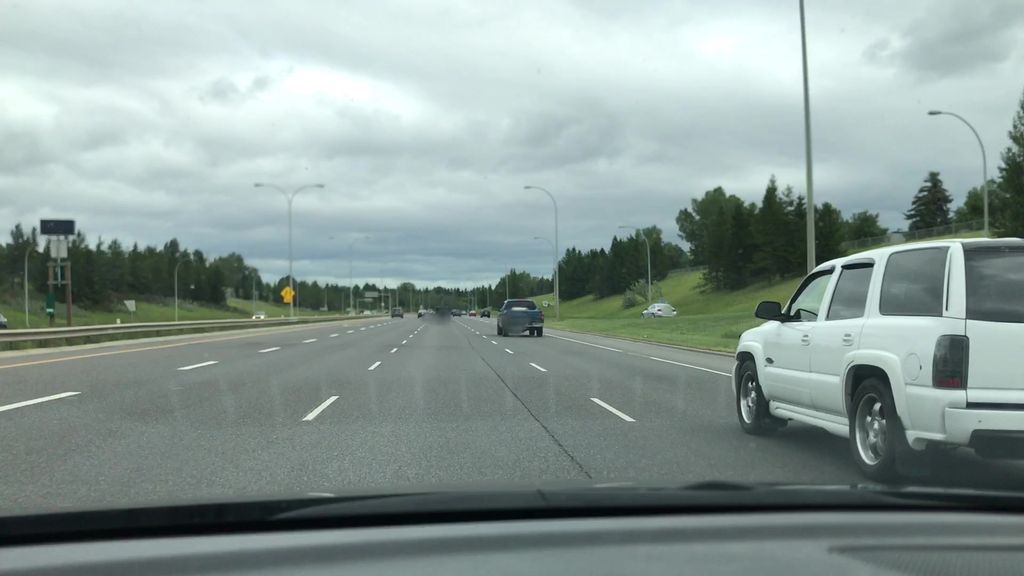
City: edmonton